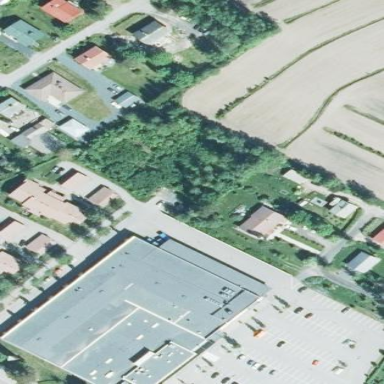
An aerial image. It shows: Supermarket building.